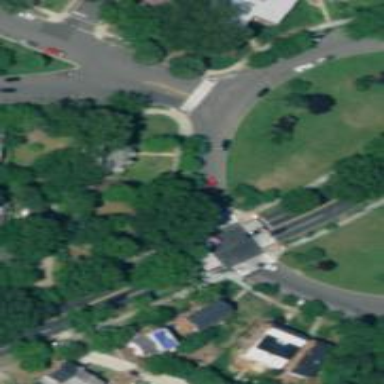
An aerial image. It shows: Circular junction on secondary road.